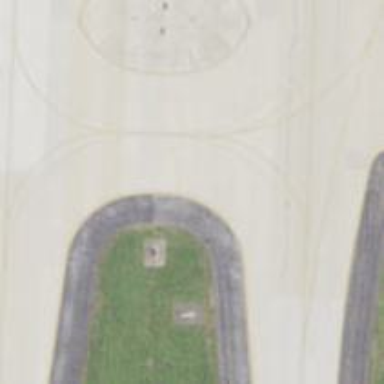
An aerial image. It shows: View of taxiway at the airport.